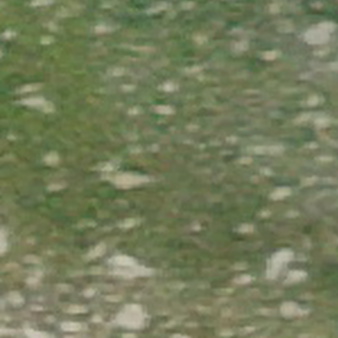
Label: other